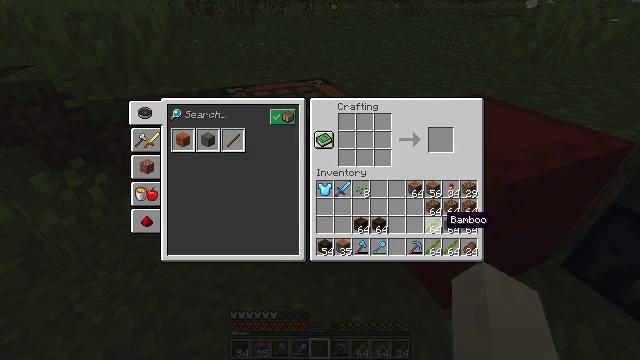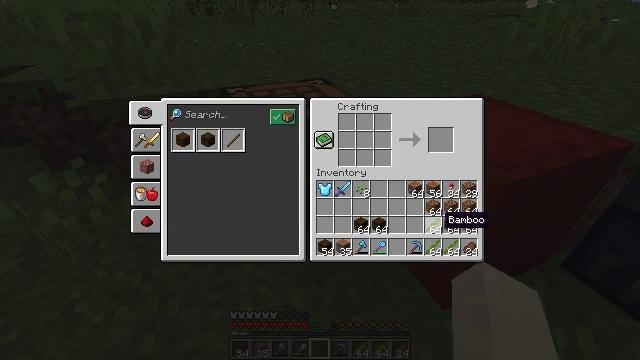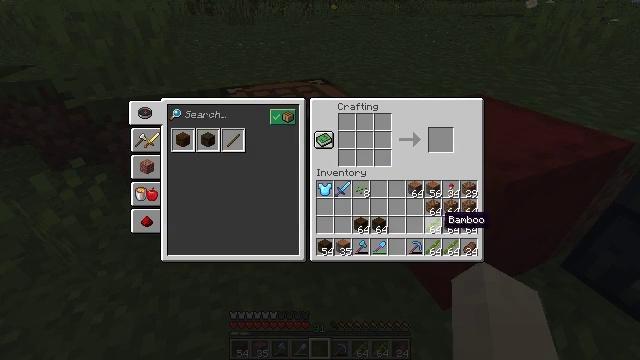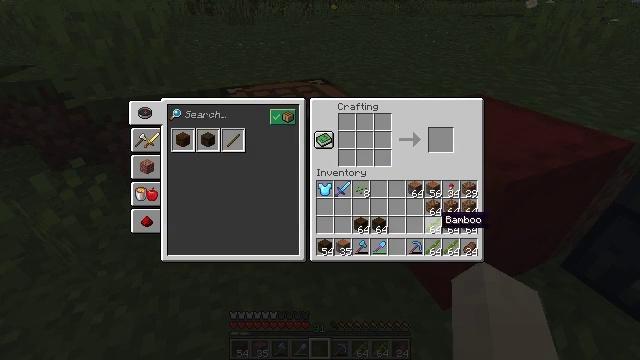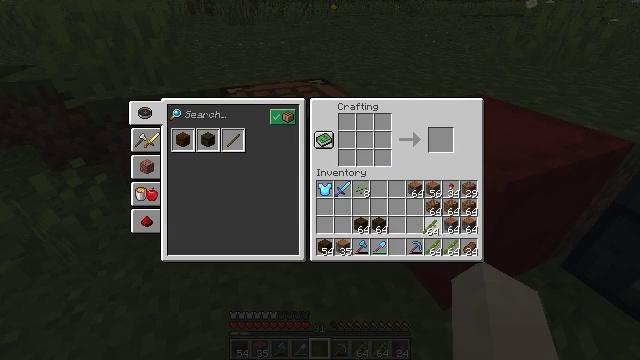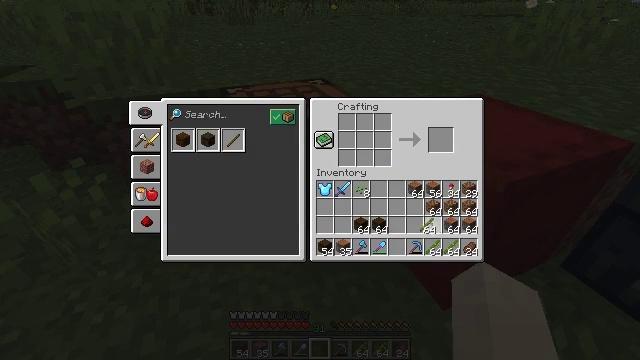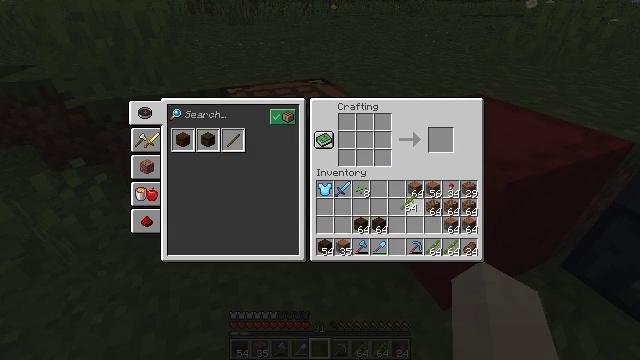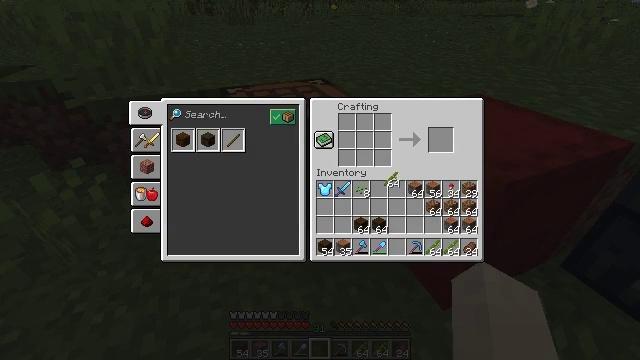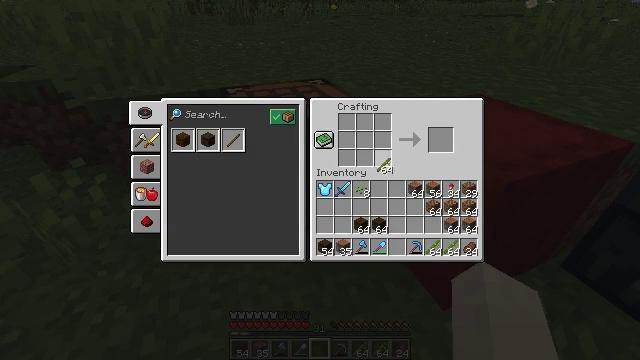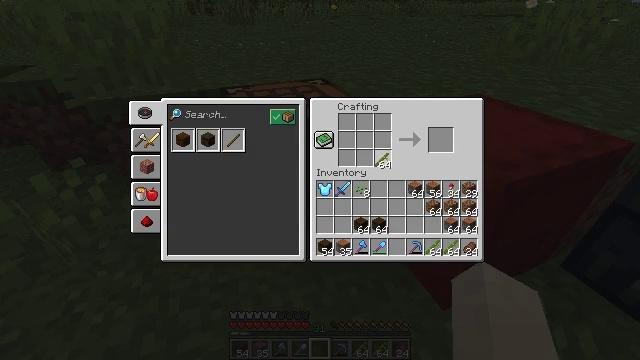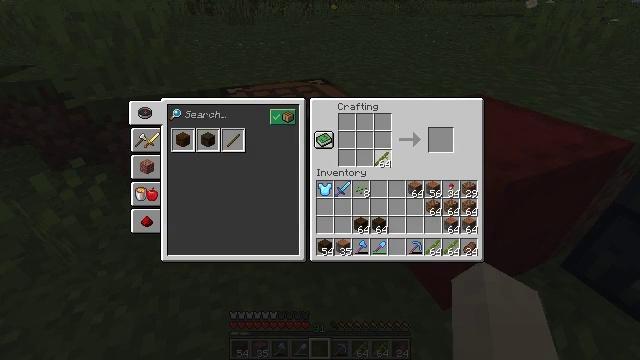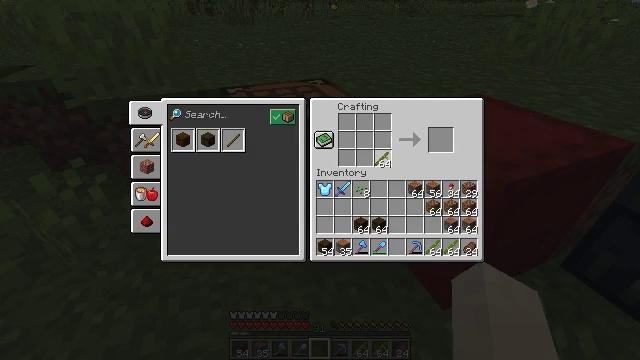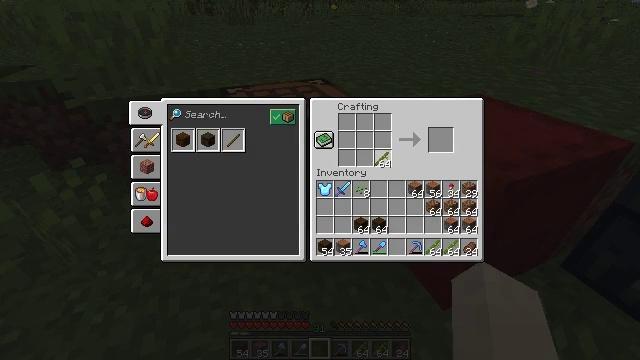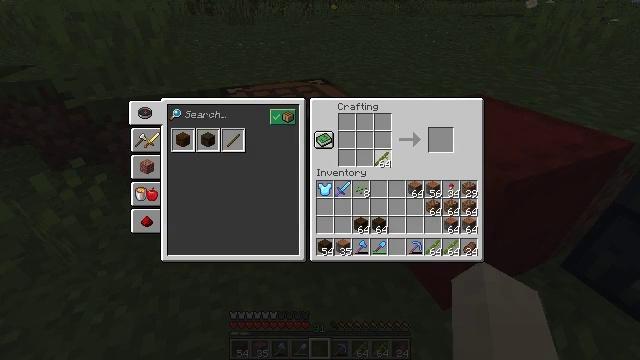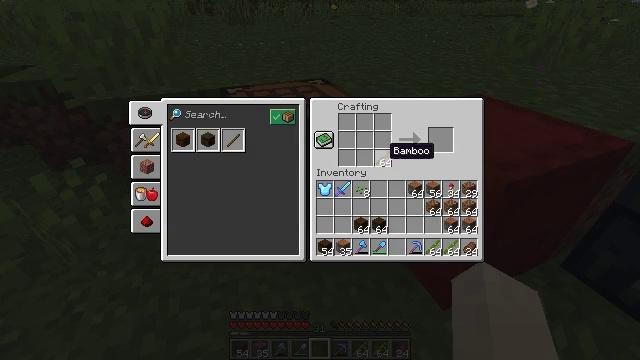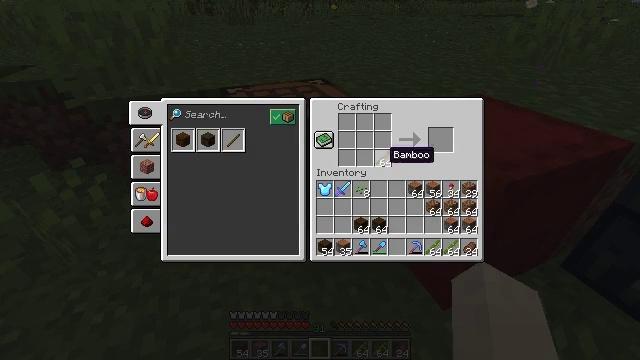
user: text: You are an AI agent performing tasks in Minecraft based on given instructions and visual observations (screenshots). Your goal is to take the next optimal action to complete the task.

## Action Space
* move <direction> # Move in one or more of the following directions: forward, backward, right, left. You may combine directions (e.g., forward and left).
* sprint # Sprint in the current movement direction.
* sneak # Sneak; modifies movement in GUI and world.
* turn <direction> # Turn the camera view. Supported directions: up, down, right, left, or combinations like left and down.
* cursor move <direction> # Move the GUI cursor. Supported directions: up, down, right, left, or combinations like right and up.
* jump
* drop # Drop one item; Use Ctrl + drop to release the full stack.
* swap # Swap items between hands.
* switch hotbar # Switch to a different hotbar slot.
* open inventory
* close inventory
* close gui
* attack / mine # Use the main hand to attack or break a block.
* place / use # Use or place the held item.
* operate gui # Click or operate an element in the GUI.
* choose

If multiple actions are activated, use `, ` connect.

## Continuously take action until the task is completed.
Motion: motion action
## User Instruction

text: Make a scaffolding item with bamboo and string.
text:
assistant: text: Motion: no_op
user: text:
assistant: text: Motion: no_op
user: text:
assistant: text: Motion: no_op
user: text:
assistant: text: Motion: operate gui
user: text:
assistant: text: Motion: operate gui
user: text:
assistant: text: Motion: cursor move left and up
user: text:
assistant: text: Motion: cursor move left and up
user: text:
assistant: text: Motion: cursor move left and up
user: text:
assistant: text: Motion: no_op
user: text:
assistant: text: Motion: no_op
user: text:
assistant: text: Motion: no_op
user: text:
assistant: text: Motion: operate gui
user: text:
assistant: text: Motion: operate gui
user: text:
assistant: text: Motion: no_op
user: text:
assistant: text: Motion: no_op
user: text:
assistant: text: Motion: no_op
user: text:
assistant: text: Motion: no_op
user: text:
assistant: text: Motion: no_op
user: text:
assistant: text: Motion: no_op
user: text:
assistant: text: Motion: no_op
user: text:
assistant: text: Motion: no_op
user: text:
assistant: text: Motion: no_op
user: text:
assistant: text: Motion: no_op
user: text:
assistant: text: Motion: no_op
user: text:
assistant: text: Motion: no_op
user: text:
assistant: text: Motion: no_op
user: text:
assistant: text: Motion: no_op
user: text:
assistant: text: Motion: no_op
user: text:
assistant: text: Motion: no_op
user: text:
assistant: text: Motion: no_op